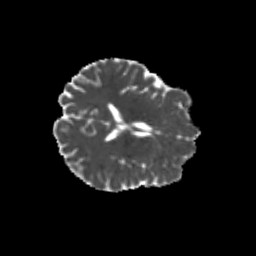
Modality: MD
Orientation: axial
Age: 24
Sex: male
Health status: healthy
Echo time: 0.074 s